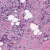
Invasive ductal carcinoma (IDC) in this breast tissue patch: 1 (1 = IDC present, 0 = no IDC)